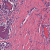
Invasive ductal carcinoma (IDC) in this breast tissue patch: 0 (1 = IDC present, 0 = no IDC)